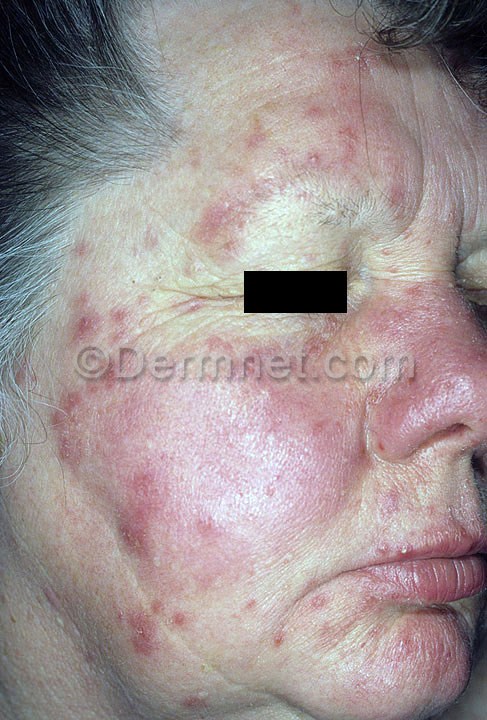
Disease: Acne and Rosacea Photos